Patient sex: M
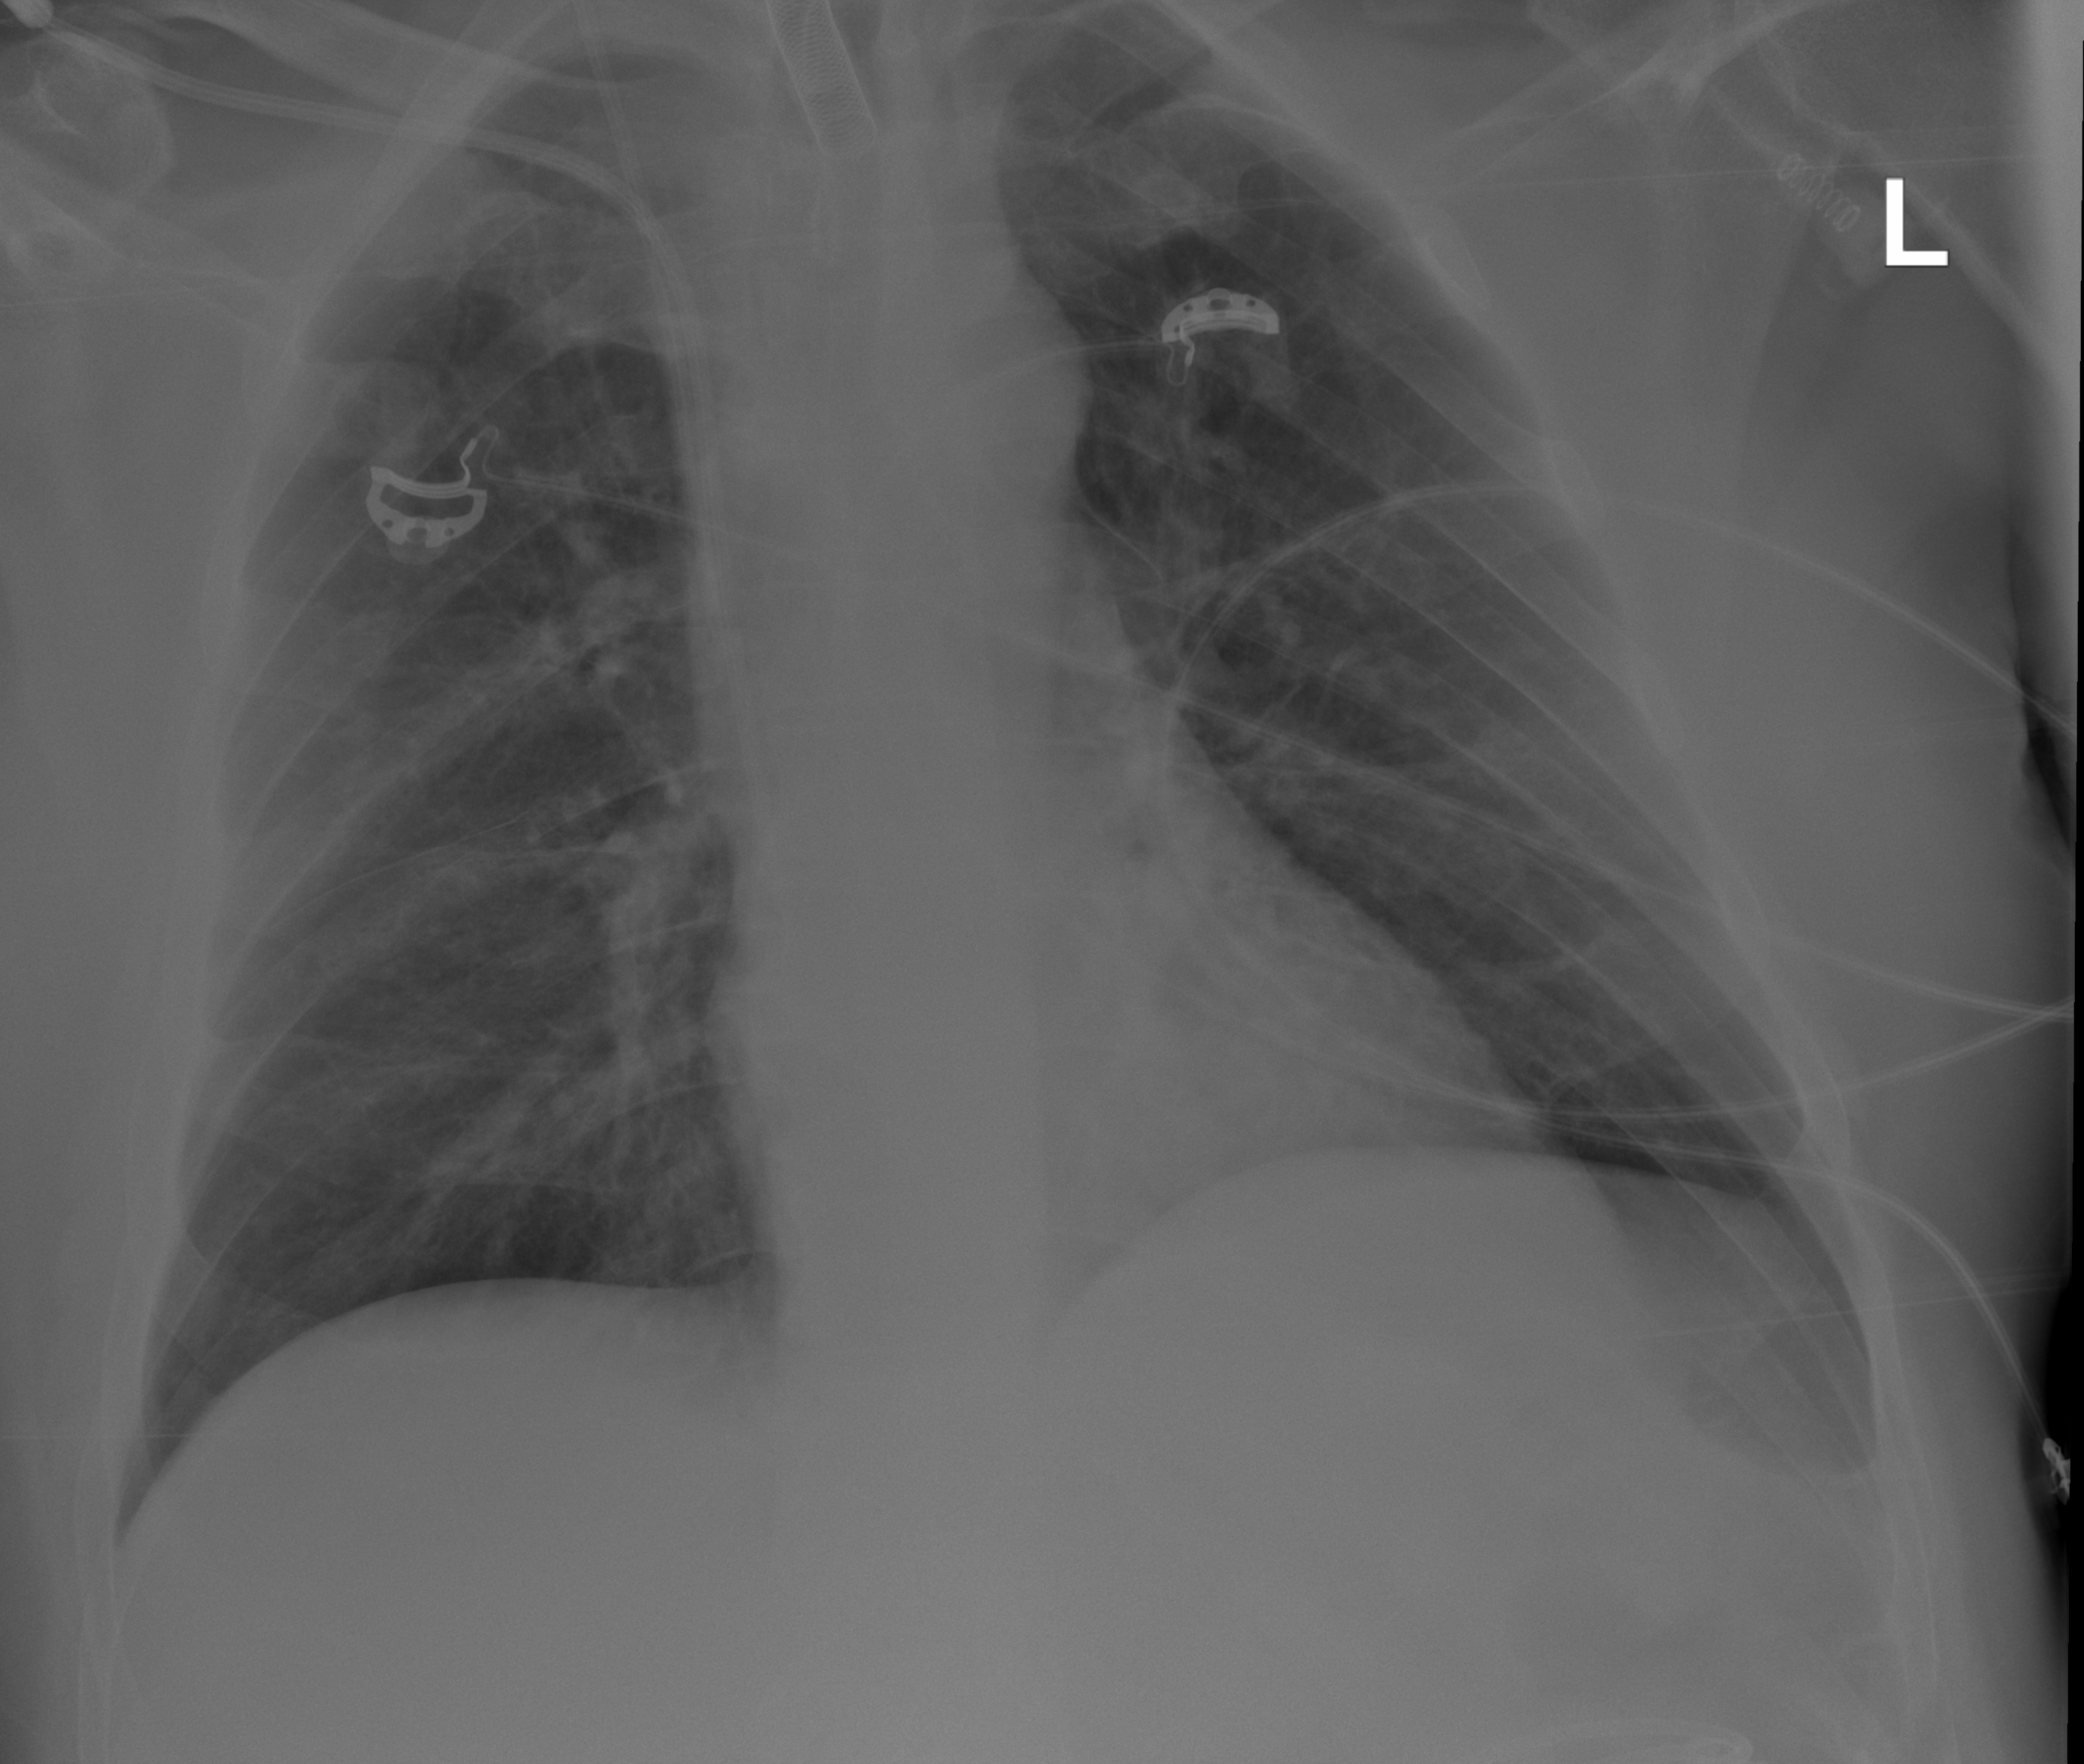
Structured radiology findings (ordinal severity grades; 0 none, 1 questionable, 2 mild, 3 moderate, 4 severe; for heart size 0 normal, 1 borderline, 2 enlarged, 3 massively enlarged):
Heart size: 0
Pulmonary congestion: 0
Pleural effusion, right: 0
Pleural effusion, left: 0
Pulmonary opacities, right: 0
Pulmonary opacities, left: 0
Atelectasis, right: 2
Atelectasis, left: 2